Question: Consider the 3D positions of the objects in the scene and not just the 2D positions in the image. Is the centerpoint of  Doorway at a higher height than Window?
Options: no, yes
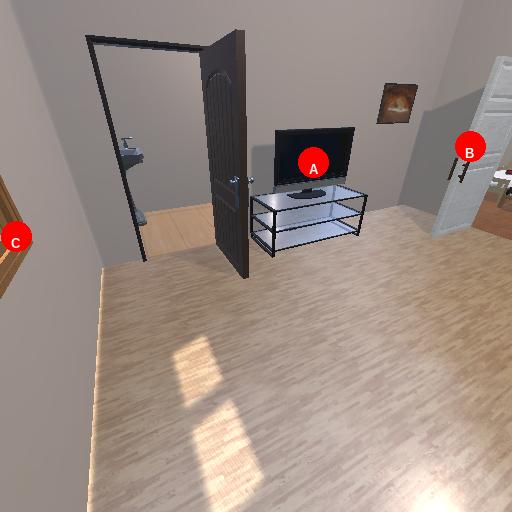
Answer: no